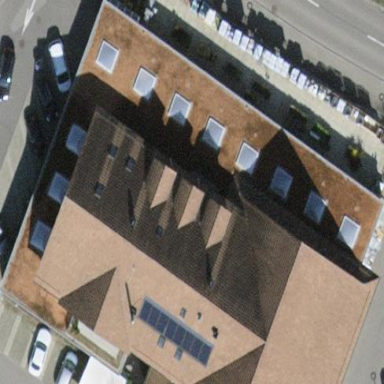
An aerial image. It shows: Part of building.